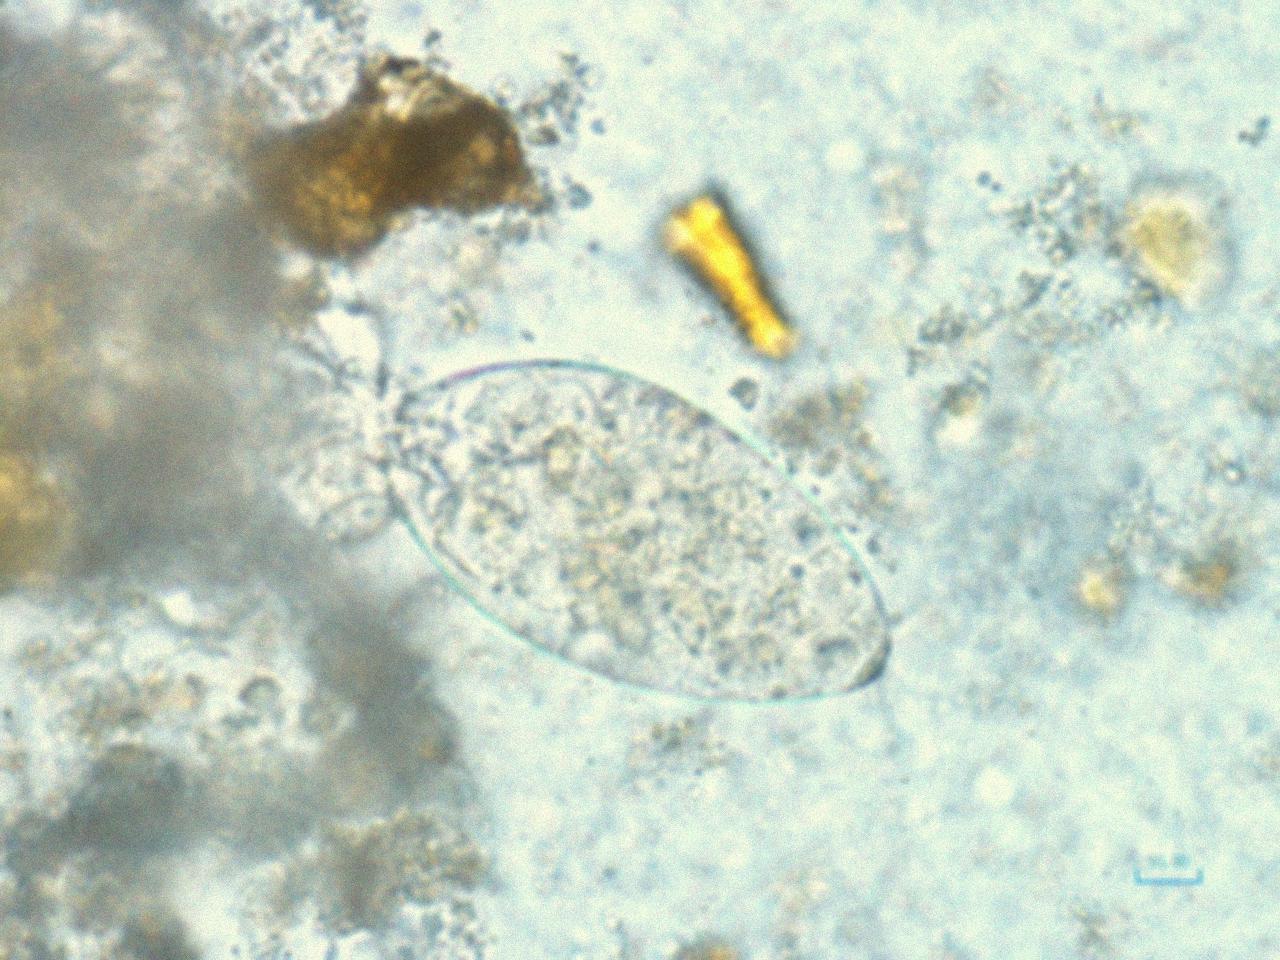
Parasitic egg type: Fasciolopsis buski